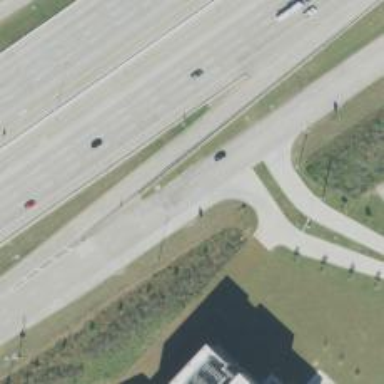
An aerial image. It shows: Secondary road with frontage road.